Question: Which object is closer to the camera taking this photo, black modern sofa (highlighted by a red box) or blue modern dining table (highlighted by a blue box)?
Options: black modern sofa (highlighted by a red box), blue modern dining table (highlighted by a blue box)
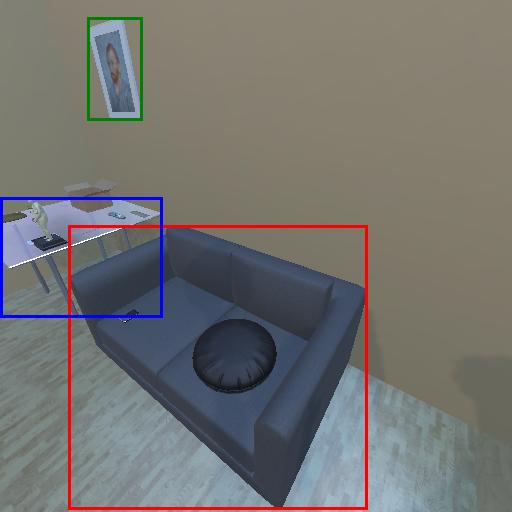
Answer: black modern sofa (highlighted by a red box)